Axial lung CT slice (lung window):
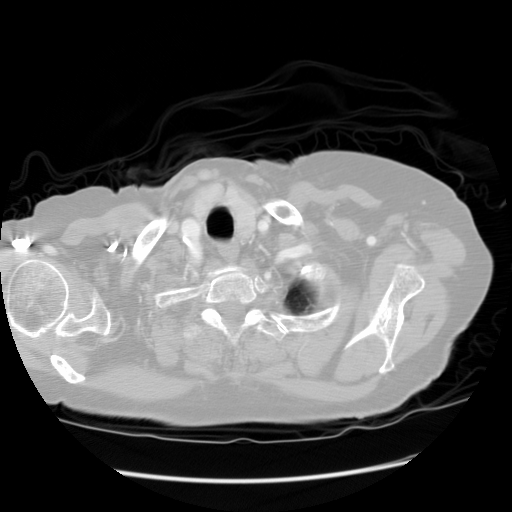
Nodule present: no